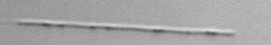
Label: Leptocylindrus